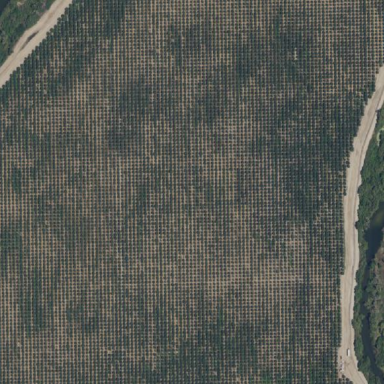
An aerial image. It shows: Orchard filled with persimmon trees.